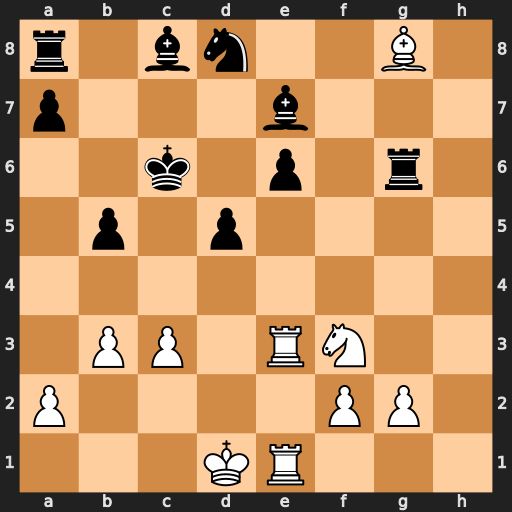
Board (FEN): r1bn2B1/p3b3/2k1p1r1/1p1p4/8/1PP1RN2/P4PP1/3KR3
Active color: w
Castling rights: -
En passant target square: -
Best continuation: Ne5+ Kb6 Nxg6